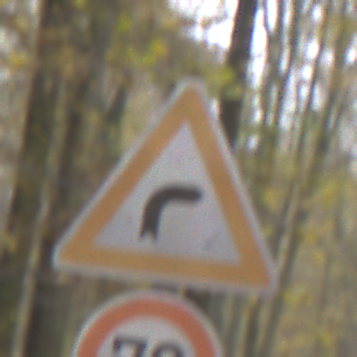
Verkehrszeichen: KurveRechts
Zusatzzeichen unten: Geschwindigkeit70
Umgebung: Outdoor, Nature
Tageszeit: MorningAfternoon
Wetter: Overcast
Licht: Natural
Jahreszeit: Autumn
Kontrast: LowContrast